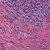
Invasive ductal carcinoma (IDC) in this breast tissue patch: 0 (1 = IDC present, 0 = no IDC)